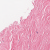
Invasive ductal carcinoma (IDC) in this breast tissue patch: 0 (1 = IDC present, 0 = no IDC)